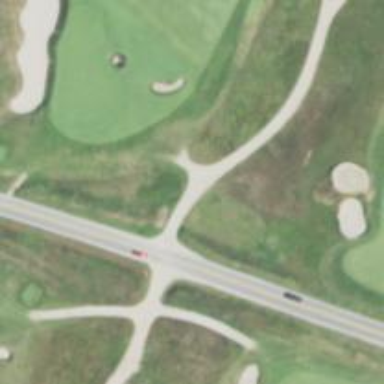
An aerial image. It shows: Path for both roads and golfers.